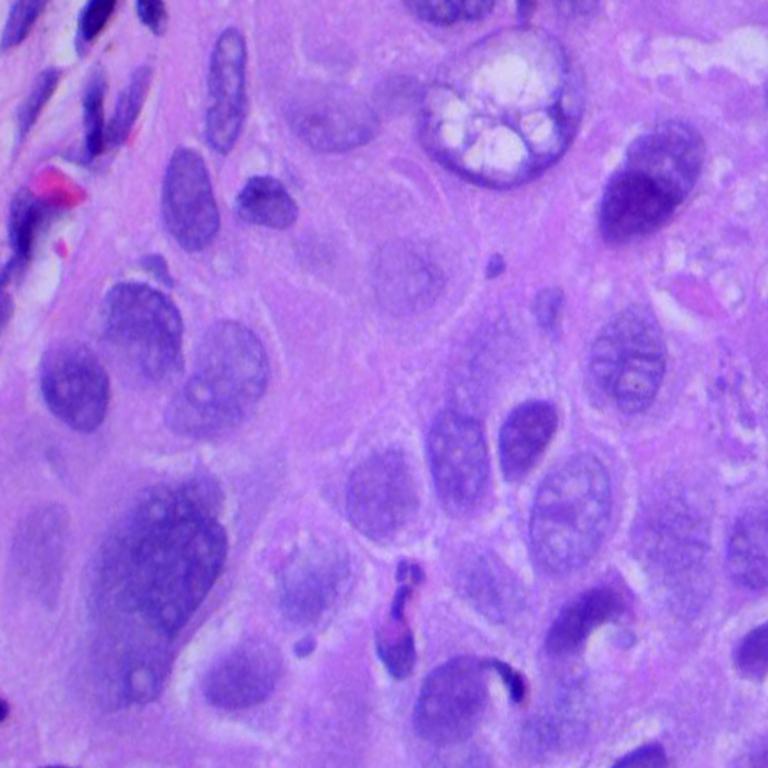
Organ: lung
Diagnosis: squamous carcinomas